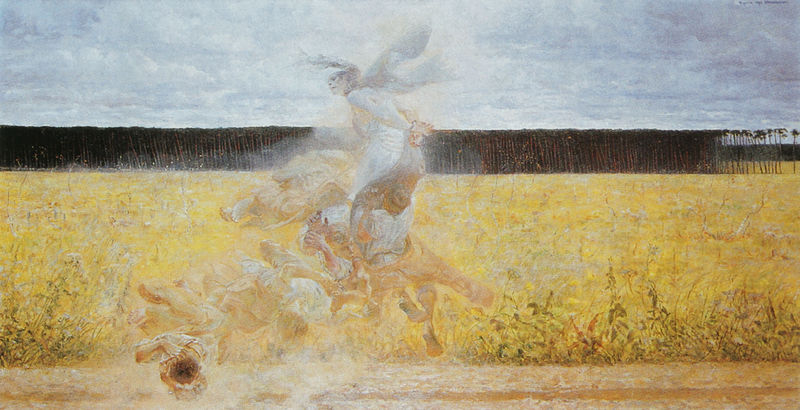
Titel: Im Wirbelwind
Künstler: Jacek Malczewski
Standort: Posen
Institution: Muzeum Narodowe
Schlagwörter: baum, blau, dunkel, flügel, fuß, gemälde, gott, hand, himmel, kampf, körper, mann, umhang, wasser, weiß, wolken, bäume, fluss, frauen, gelb, impressionismus, landschaft, menschen, ocker, bewegung, blume, blumen, braun, frau, grau, hell, hintergrund, licht, männer, schwarz, straße, gras, tuch, weg, wiese, beige, symbolismus, arme, blass, böse, gesicht, tod, tot, tragen, hände, verzerrung, erde, feld, felder, gräser, horizont, natur, wind, pfad, gewand, gold, tücher, kind, pflanzen, wald, fliegen, pferd, reiter, chaos, engel, beine, bewölkt, reiten, ritt, füße, sommer, liegen, getreide, korn, weizen, ähre, kette, baumreihe, dunst, hecke, nebel, figuren, stämme, streifen, palme, kornfeld, surreal, surrealismus, leuchten, flucht, waldrand, fata morgana, burg, religion, flug, schweben, traum, wirbel, monogramm, gefangen, tote, fliegend, staub, jugendtsil, zirkus, gestalten, kontraste, verschwommen, sterben, gut, strudel, feldrand, apokalypse, götter, verschlungen, metamorphose, wesen, fall, sturz, unfall, unkraut, erscheinung, palmen, auffahrt, leuchtend, undeutlich, dürer, putten, mai, seele, aufstieg, erlösung, himmelfahrt, geist, geister, hexe, münchner schule, symbolistisch, holztür, aufsteigen, durchscheinend, baumreihen, irreal, albrecht dürer, wunder, gefesselt, walkd, kafka, hochheben, unklarheit, fallend, vielheit, staubwolke, surealismus, figruen